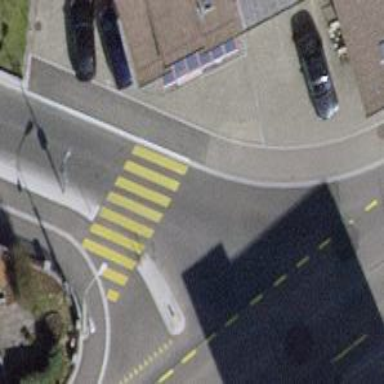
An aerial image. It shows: Marked road crossing.